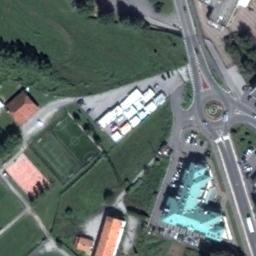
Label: roundabout